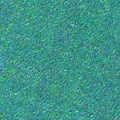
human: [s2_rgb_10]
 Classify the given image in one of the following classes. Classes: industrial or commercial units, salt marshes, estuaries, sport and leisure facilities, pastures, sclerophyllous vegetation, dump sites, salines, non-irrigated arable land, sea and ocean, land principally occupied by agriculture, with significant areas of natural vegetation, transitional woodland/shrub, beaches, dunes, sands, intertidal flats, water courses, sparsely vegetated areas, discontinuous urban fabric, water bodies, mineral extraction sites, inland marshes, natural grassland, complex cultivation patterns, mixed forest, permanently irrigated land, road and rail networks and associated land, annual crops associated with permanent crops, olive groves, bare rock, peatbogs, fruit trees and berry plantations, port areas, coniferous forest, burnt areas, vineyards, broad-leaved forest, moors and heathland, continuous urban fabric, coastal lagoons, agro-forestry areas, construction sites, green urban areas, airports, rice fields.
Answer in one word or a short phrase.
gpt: sea and ocean